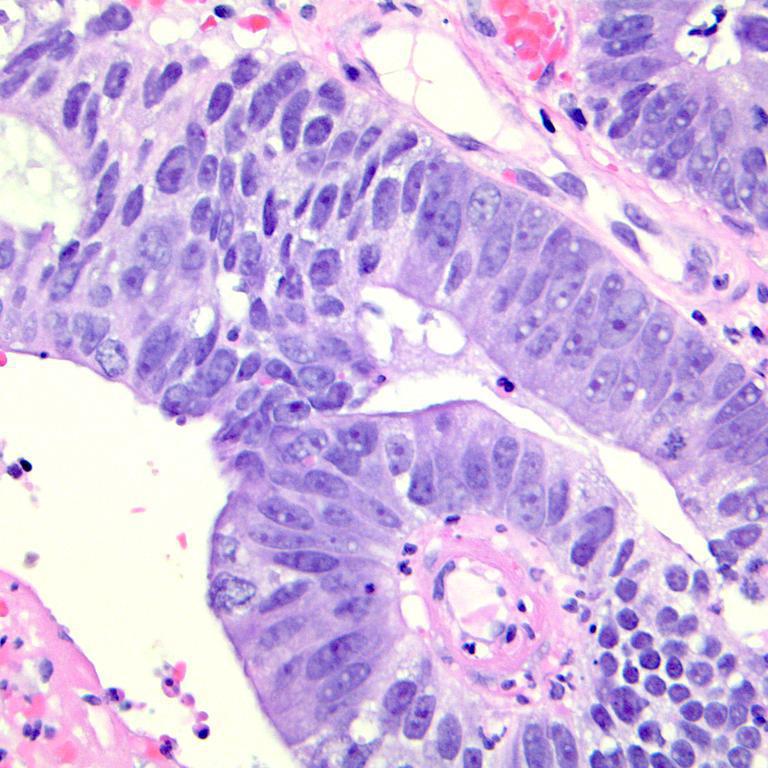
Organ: colon
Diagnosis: adenocarcinomas